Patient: sex M, age 67
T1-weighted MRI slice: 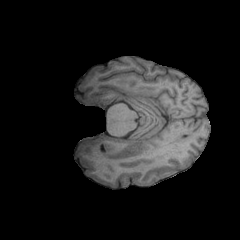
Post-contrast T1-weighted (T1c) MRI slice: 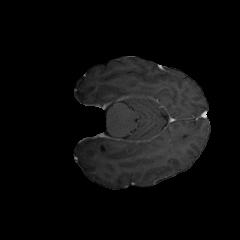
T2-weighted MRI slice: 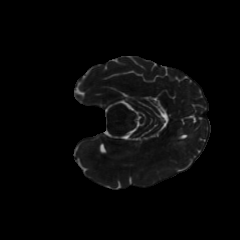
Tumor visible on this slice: no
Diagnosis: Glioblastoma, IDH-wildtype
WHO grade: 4